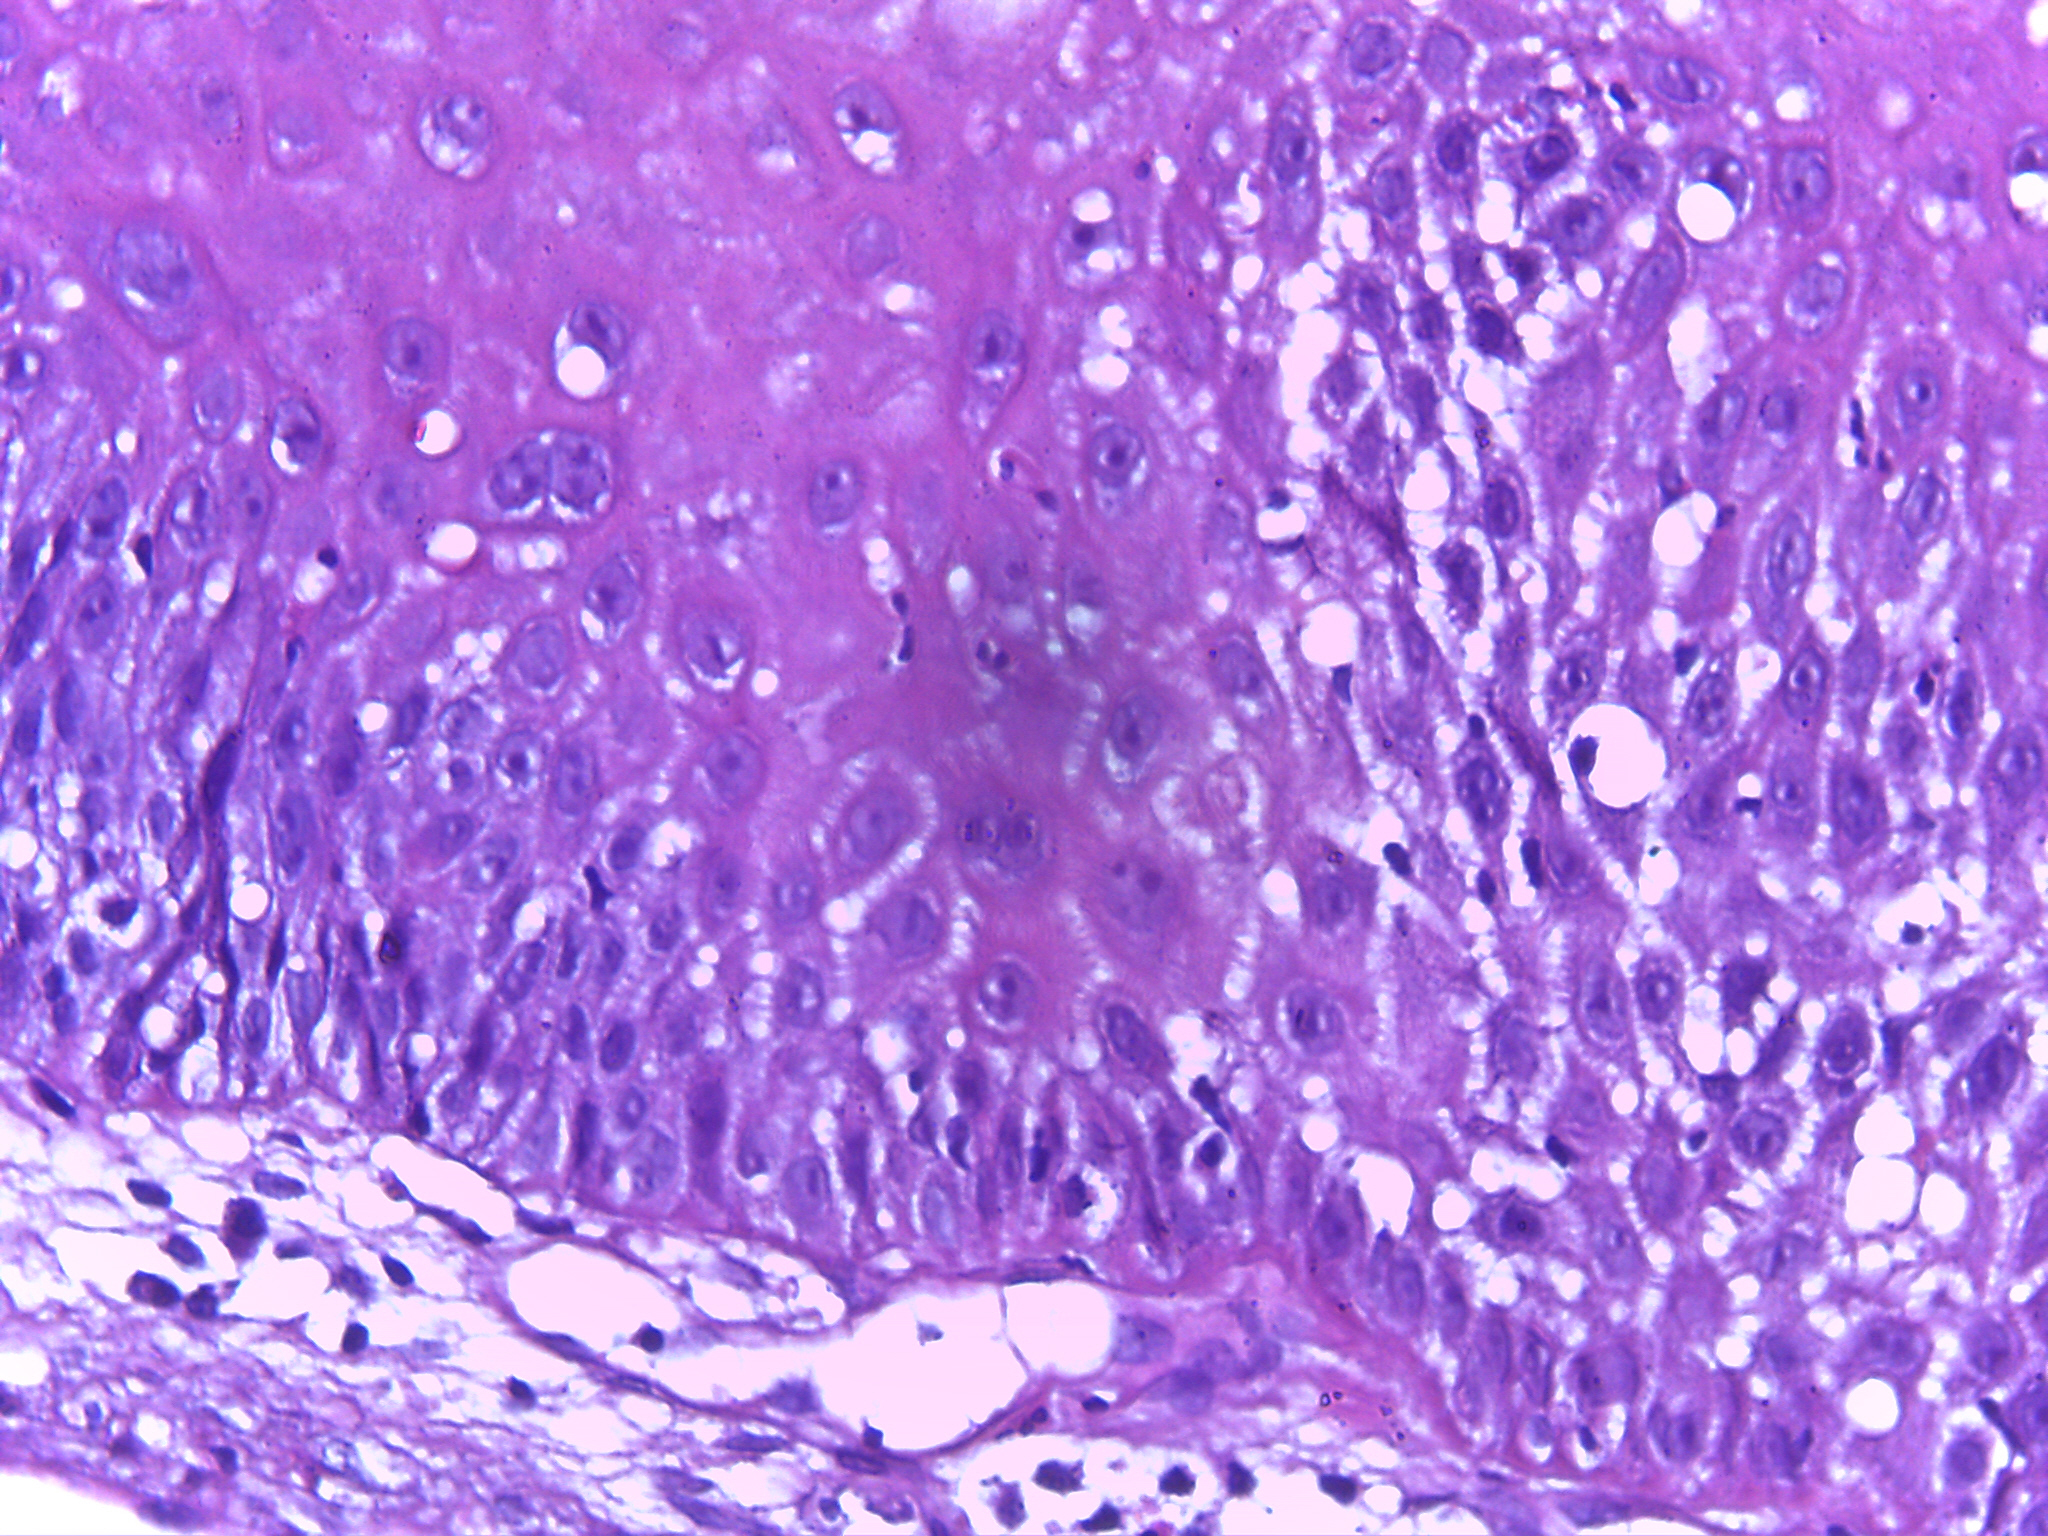
Diagnosis: Normal